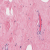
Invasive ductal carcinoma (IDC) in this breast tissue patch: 0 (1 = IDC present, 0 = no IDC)